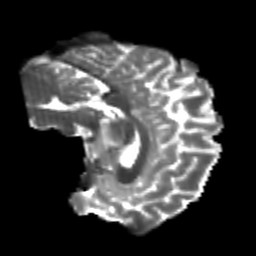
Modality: T2w
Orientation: sagittal
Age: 21
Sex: male
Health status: healthy
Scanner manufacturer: philips
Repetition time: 7.386 s
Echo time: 0.08599 s